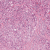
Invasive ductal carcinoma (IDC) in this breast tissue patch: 1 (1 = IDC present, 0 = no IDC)